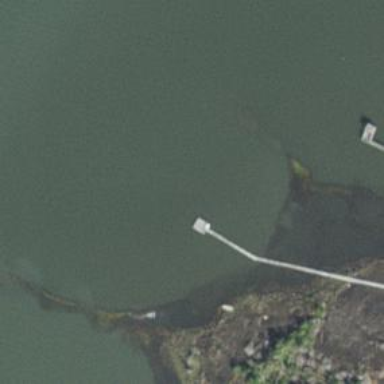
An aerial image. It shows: Man-made pier.